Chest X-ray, PA view. Patient: 54 years old, sex M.
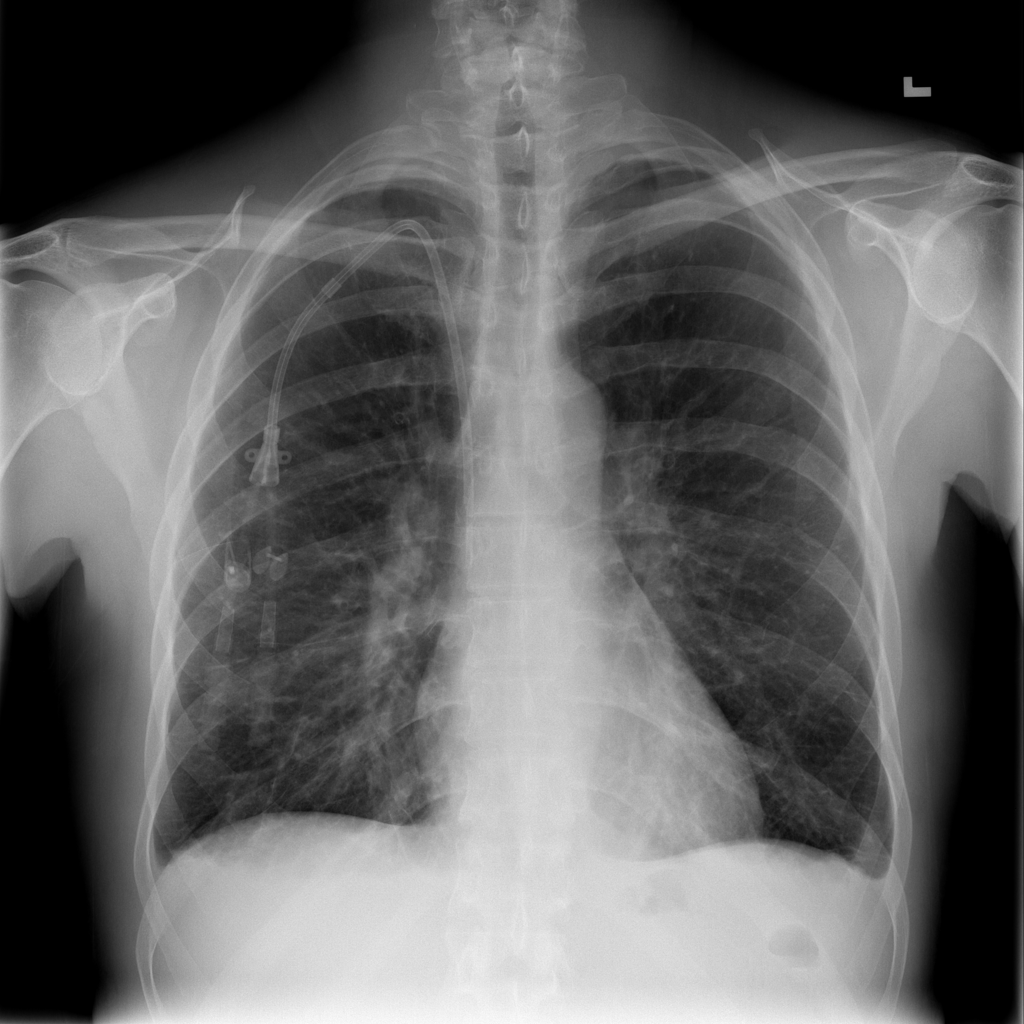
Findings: Effusion, Infiltration